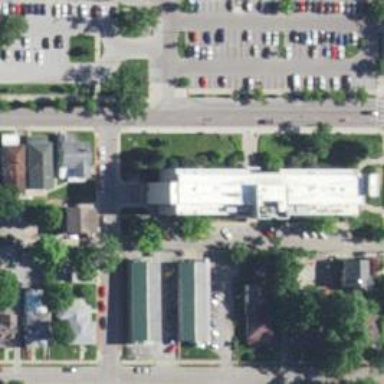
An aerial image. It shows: Alley classified as service road.